Field crop: maize
Growth stage: 2
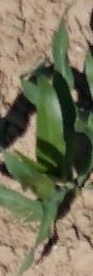
Species: maize